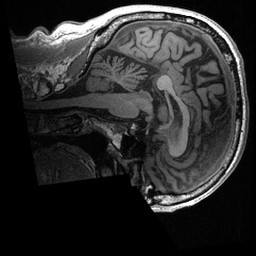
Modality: T1w
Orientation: sagittal
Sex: male
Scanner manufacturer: ge
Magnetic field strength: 3 T
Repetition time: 0.0064 s
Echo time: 0.00281 s